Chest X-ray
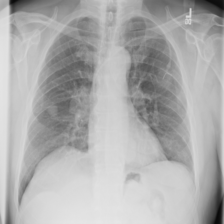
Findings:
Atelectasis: negative
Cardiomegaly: negative
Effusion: negative
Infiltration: negative
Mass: positive
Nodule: negative
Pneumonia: negative
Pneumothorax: negative
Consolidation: negative
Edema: negative
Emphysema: negative
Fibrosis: negative
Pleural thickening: negative
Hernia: negative